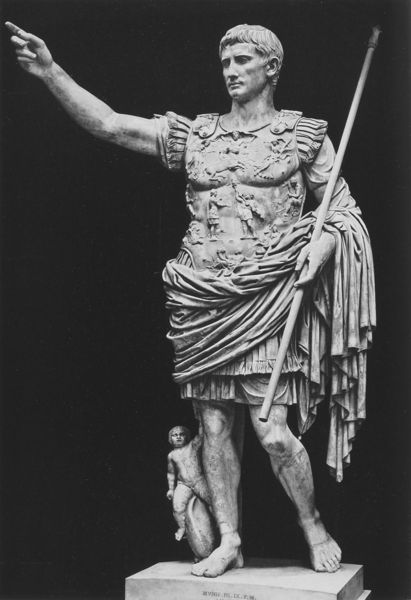
Titel: Statue des Augustus
Institution: Rom, Musei Vaticani
Schlagwörter: hand, mann, schatten, weiß, finger, frisur, geste, grau, licht, marmor, mund, nase, ohr, schwarz, tuch, ornament, rock, arm, augen, falten, gesicht, halten, sockel, stein, gewand, haare, mantel, kind, person, locken, stock, engel, putto, skulptur, statue, beine, bein, füße, italien, stab, klein, baby, figuren, krieg, lanze, junge, knie, zeigen, foto, barfuss, fuss, waffe, herrscher, rüstung, sieg, rom, verziert, römer, gestus, brustpanzer, harnisch, toga, krieger, erhoben, feldherr, kin, patrizier, speer, spielbein, standbein, gruß, zepter, cupido, römisch, augustus, caesar, triumpf, longinus, cäser, gloria, ausfallschritt, gallier, rm, fü?e, paklstik, cäaser, romer, triumph4